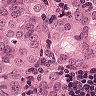
Metastatic tissue present: yes